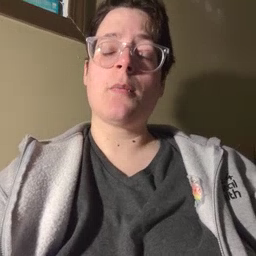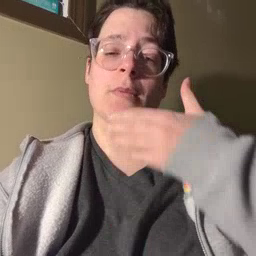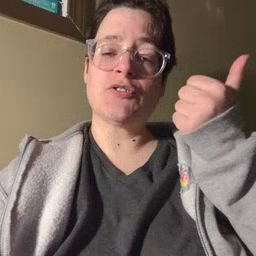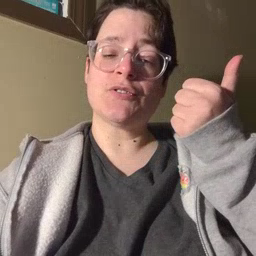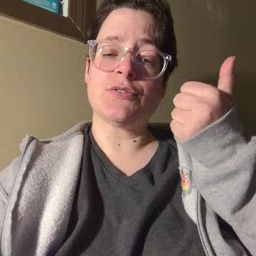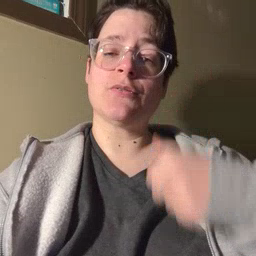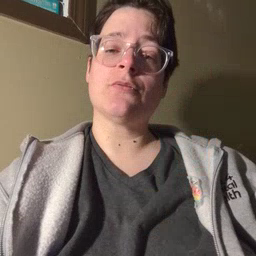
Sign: better